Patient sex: F
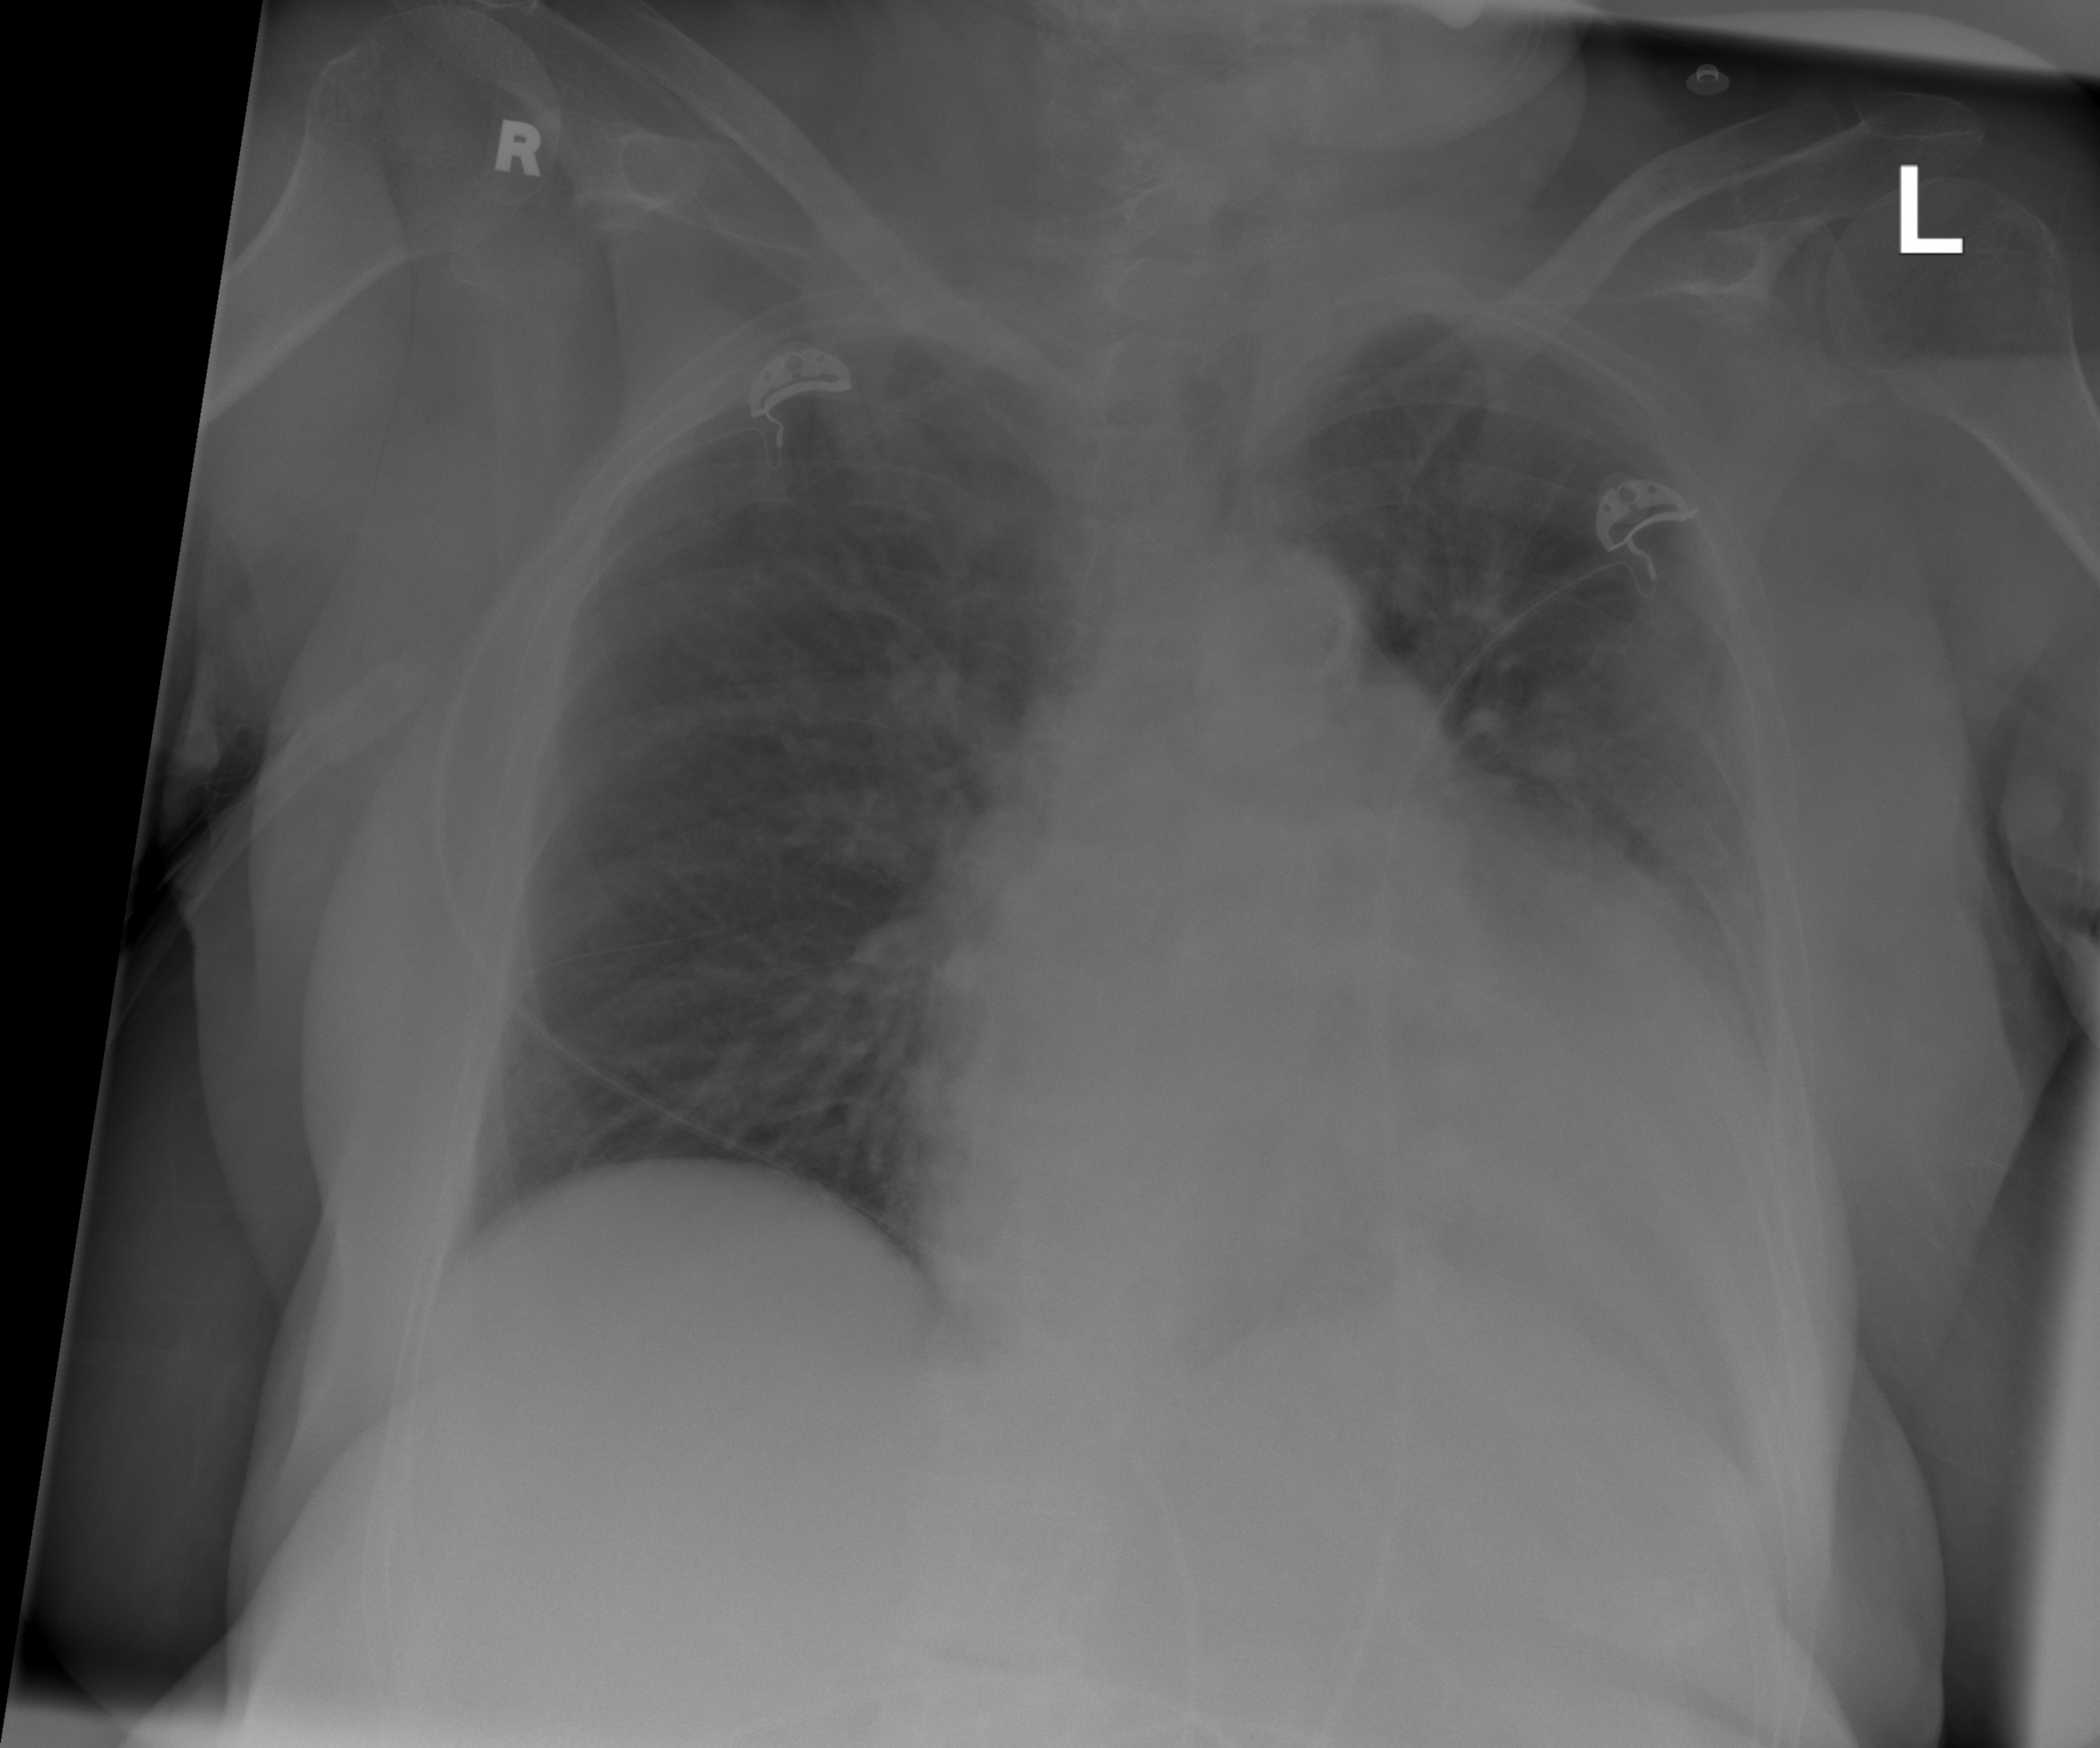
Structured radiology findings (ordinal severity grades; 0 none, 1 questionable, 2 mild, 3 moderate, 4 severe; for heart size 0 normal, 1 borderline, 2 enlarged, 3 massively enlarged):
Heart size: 3
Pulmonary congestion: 2
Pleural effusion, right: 0
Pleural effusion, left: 0
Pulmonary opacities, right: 0
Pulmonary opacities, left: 0
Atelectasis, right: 0
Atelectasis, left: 0